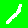
Digit: 1